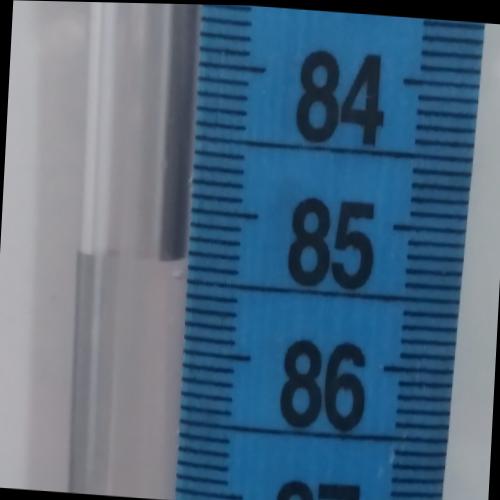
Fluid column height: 85.4 cm